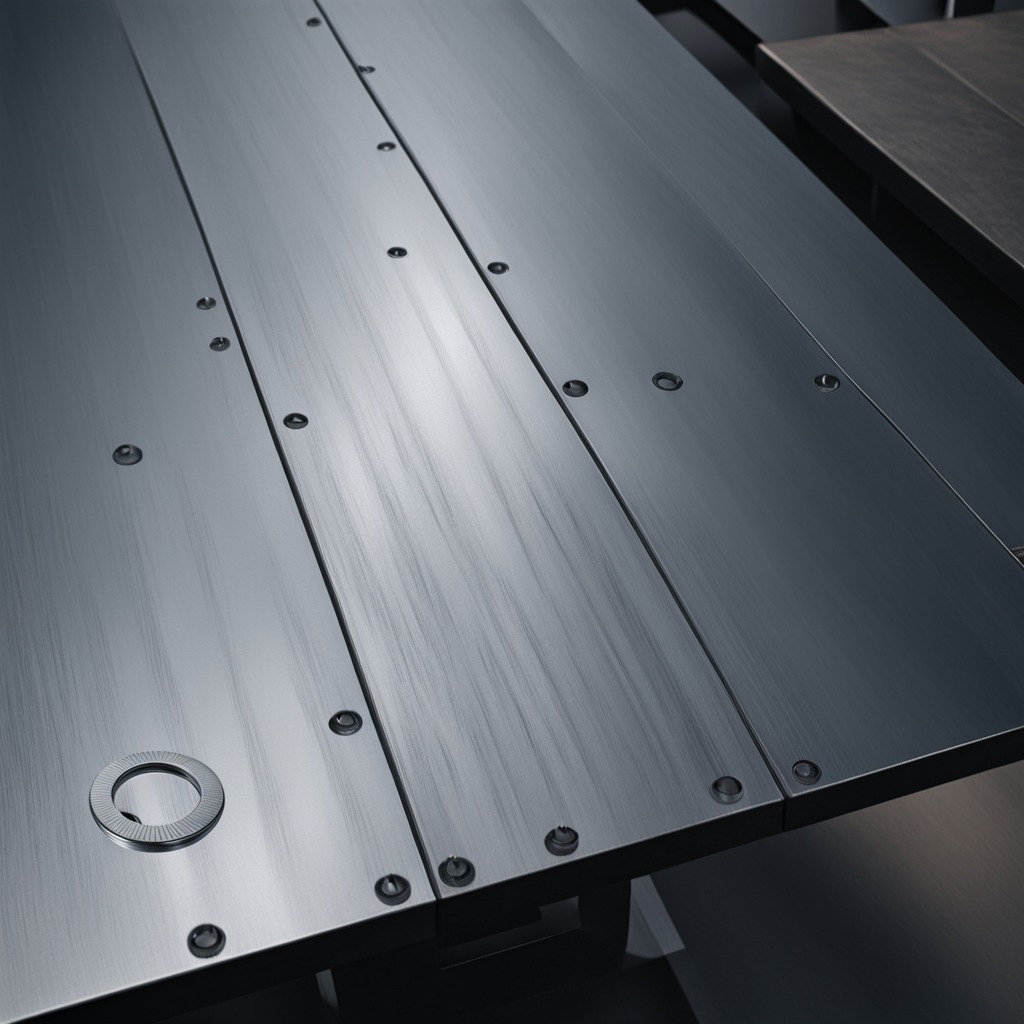
A flat metal washer lies on the cold steel table in a mining workshop gritty textures.